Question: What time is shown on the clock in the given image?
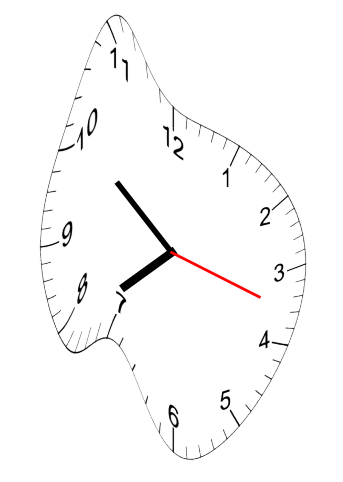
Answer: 07:51:18